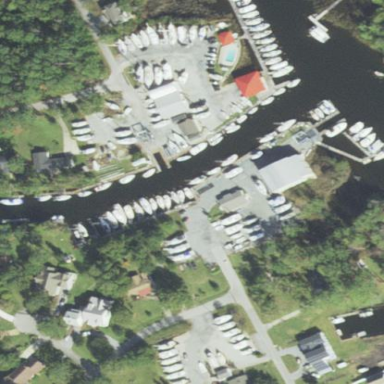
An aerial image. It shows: Boat storage facility.